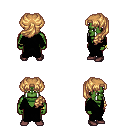
a pixel art fantasy rpg character, male body template, orc, green skin, black robe, magenta pants, light blonde princess hairstyle, bracelets, maroon shoes, four views (front, back, left, right), 2x2 character sprite sheet, small pixel art, hard edges, no anti-aliasing